Interaction volume radius: 10 \u00c5
Interaction volume height: 10 \u00c5
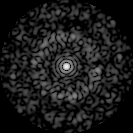
Disorder parameter: 0.8622